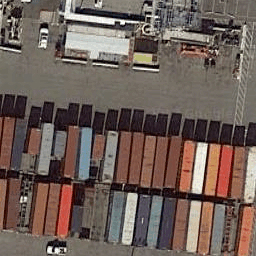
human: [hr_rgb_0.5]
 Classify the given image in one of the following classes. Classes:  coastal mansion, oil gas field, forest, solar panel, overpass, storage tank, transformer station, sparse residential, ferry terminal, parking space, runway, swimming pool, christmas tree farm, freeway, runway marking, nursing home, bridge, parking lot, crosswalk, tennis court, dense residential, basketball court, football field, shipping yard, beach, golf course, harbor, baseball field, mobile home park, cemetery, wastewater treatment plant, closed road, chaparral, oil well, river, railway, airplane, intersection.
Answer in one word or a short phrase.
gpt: shipping yard